Question: I want to use the datepicker gadget for different languages, where some languages might have more characters for week names and some (like english) will have only 3 characters for short week names ie dayNamesMin.

As you seee above, except IE7, width adjusts automatically with
'''
.ui-datepicker {width: auto;}
'''
in most of the other browsers.
Has anybody faced this problem ? Any good suggestion to fix ie7 width problem ?
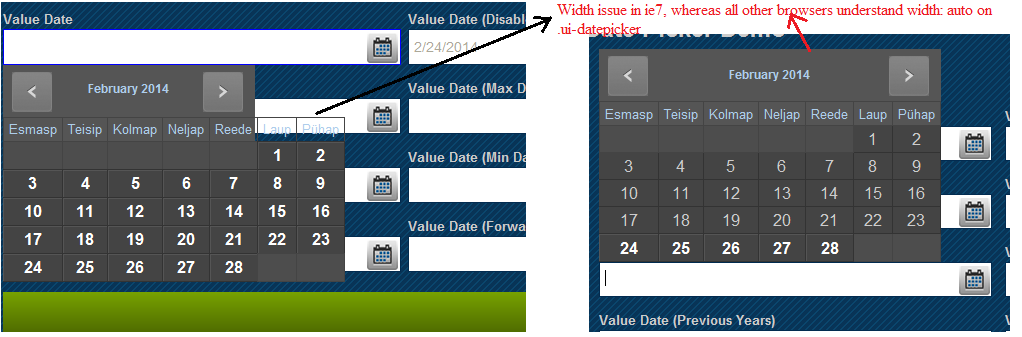
Answer: The following seemed to do the trick (but I am not sure):
'''
.ui-datepicker {
width: auto;
padding-top: 2.6em;
}
.ui-datepicker .ui-datepicker-header {
position: absolute;
top: 0.2em;
left: 0.2em;
right: 0.2em;
}
.ui-datepicker table {
width: auto;
}
'''
I have:
- - - - 'left: 0''right: 0'- -
<URL>